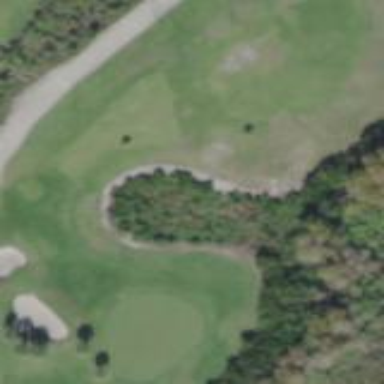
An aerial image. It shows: Grassy area designated as golf fairway.